Question: I have to create a cell in which more than one buttons resides. Here tableview is expandable and collapse,number of section and number of row in section is dynamic.
I want task in this manner
that is in each row i want only 4 task n remaining task will display on next row. But my problem is, if i have only 13 task than it contain 4 row, in 1st 2nd and 3rd row it contain 4 tasks and in last row it contain only 1 task but i m not able to that also it text also not change as per task.
Here is my code.
'''
- (NSInteger)tableView:(UITableView *)tableView numberOfRowsInSection:(NSInteger)section
{
if ([self tableView:tableView canCollapseSection:section])
{
if ([expandedSections containsIndex:section])
{
objePro = [appDelegate.array_proj objectAtIndex:section];
rowcount = [objePro.arr_task count] + 1;
NSLog(@"rowcount %d",rowcount);
if (rowcount < 4)
return 2;
else
{
if (rowcount % 4)
{
NSLog(@"odd: %d",rowcount/4 + 2);
return rowcount/4 + 2;
}
else
{
NSLog(@"even: %d",rowcount/4);
return rowcount/4;
}
}
}
}
return 1;
}
- (UITableViewCell *)tableView:(UITableView *)tableView cellForRowAtIndexPath:(NSIndexPath *)indexPath
{
static NSString *CellIdentifier = @"Cell";
UITableViewCell *cell = [tableView dequeueReusableCellWithIdentifier:CellIdentifier];
if (cell == nil) {
cell = [[UITableViewCell alloc] initWithStyle:UITableViewCellStyleDefault reuseIdentifier:CellIdentifier] ;
}
cell.backgroundColor = [UIColor clearColor];
if ([self tableView:tableView canCollapseSection:indexPath.section])
{
if (!indexPath.row)
{
cell.textLabel.textColor = [UIColor whiteColor];
UIImageView *backgroundView = [[UIImageView alloc] initWithFrame:CGRectZero];
cell.backgroundView = backgroundView;
backgroundView.image = [UIImage imageNamed:@"prjctcell_bg.png"];
objePro = [appDelegate.array_proj objectAtIndex:indexPath.section];
cell.textLabel.text = objePro.projctname;
if ([expandedSections containsIndex:indexPath.section])
cell.accessoryView = [DTCustomColoredAccessory accessoryWithColor:[UIColor blackColor] type:DTCustomColoredAccessoryTypeUp];
else
cell.accessoryView = [DTCustomColoredAccessory accessoryWithColor:[UIColor blackColor] type:DTCustomColoredAccessoryTypeDown];
}
else
{
// all other rows
cell.accessoryView = nil;
j=4;
for (k = 0; k<4; k++)
{
NSLog(@"k %d",k);
btnexpand = [[UIButton alloc] init];
btnexpand = [UIButton buttonWithType:UIButtonTypeCustom];
btnexpand.frame = CGRectMake(j, 5, 80, 40);
btnexpand.backgroundColor = [UIColor clearColor];
[btnexpand setTitleColor:[UIColor colorWithRed:53.0/255 green:53.0/255 blue:53.0/255 alpha:1.0] forState:UIControlStateNormal];
btnexpand.titleLabel.font = [UIFont boldSystemFontOfSize:14];
[btnexpand setTitle:[NSString stringWithFormat:@"Step %d",[[[[appDelegate.array_proj objectAtIndex:indexPath.section] arr_task] objectAtIndex:indexPath.row - 1] taskid]] forState:UIControlStateNormal];
NSLog(@"btn title: %@",btnexpand.titleLabel.text);
[btnexpand setBackgroundImage:[UIImage imageNamed:@"greenarrow.png"] forState:UIControlStateNormal];
[cell.contentView addSubview:btnexpand];
j= j+65;
}
}
}
return cell;
}
'''
Please help me.
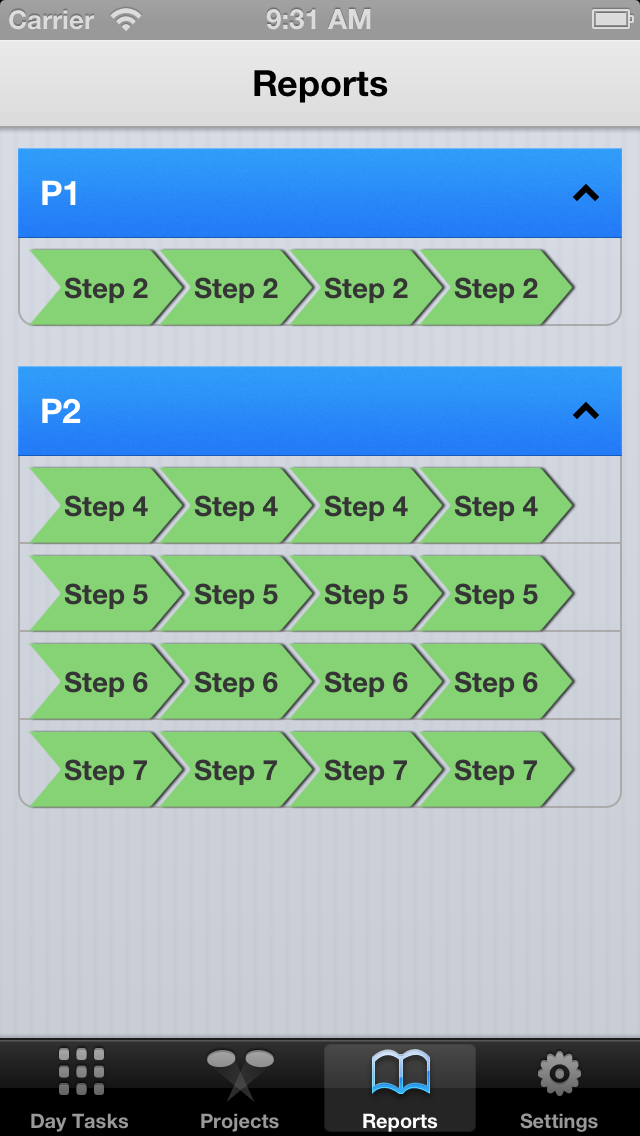
Answer: In 'numberOfRowsInSection'
'''
rowcount = [objePro.arr_task count]; // Keep original count
if (rowcount % 4) // This means its not exact multiple of four
return rowcount/4 + 2;
else
return rowcount + 1;
'''
In cellForRowAtIndexPath
'''
if(indexpath.row == 0){
Your code for header line
}
else{
objePro = [appDelegate.array_proj objectAtIndex:section];
int rowcount = [objePro.arr_task count];
if(rowcount < 4){
for(int i = 0; i < 4; i++){
NSLog (@"%d", i+1);
}
}
else{
int iRow = rowcount / 4;
if (rowcount % 4){
for(int i = 0; i < 4; i++)
NSLog(@"Current Step %d", indexpath.row-1 + i);
}
else{
for(int i = 0; i < rowcount % 4; i++)
NSLog(@"Current Step %d", indexpath.row-1 + i);
}
}
}
'''
This is all trick, you need to put some efforts. Hope I have shown you some direction.